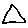
Label: triangle